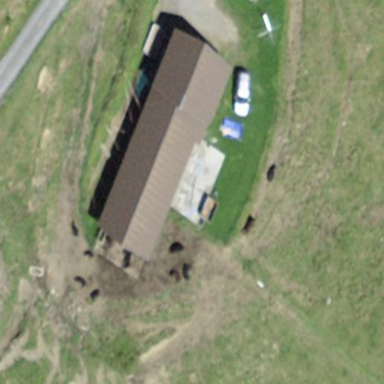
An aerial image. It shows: Farm auxiliary building with gabled roof.